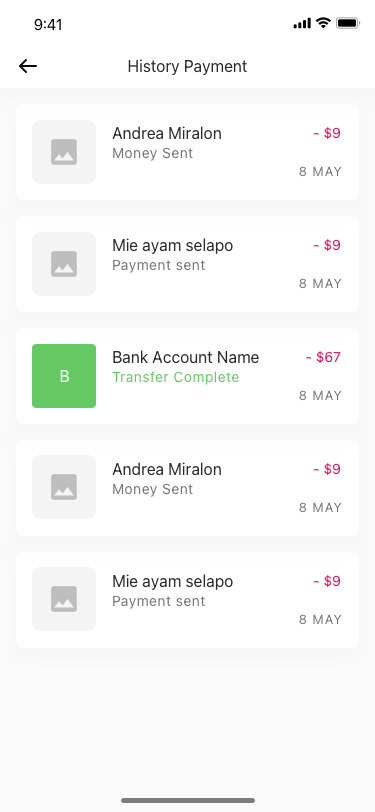
Text in this UI design:
Mie ayam selapo
Payment sent
8 May
- $9
Andrea Miralon
Money Sent
8 May
- $9
Bank Account Name
Transfer Complete
8 May
- $67
Mie ayam selapo
Payment sent
8 May
- $9
Andrea Miralon
Money Sent
8 May
- $9
History Payment
B